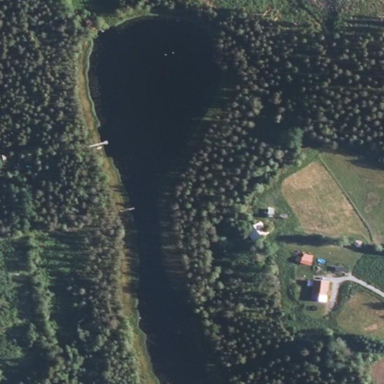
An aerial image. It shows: Peaceful pond surrounded by nature.